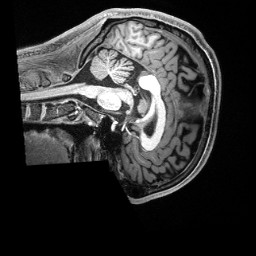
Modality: T1w
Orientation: sagittal
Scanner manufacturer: siemens
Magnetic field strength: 3 T
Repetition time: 2.5 s
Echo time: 0.00231 s